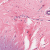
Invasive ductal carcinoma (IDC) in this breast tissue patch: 0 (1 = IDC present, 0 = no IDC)